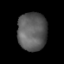
Tissue: lung
Cell type: T cells
Senescence score: 0.116
Nuclear area (px): 1095
Mean DAPI intensity: 92.691